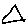
Label: triangle